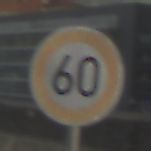
Verkehrszeichen: Geschwindigkeit60
Umgebung: Outdoor, Urban
Tageszeit: SunriseSunset
Wetter: PartlyCloudy
Licht: Natural
Jahreszeit: NotSpecified
Kontrast: LowContrast